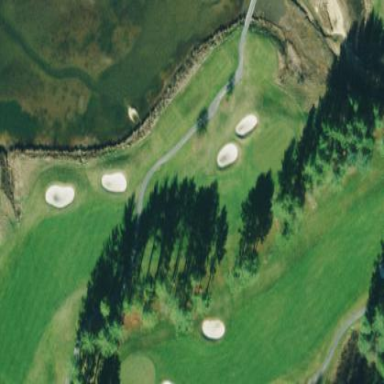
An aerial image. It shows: Scenic golf fairway.